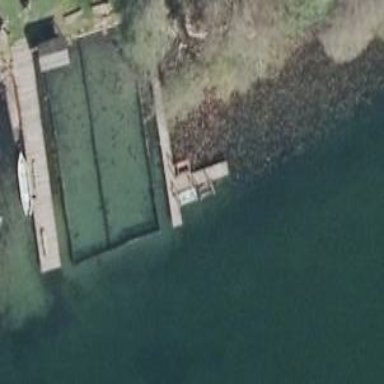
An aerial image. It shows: Man-made pier.